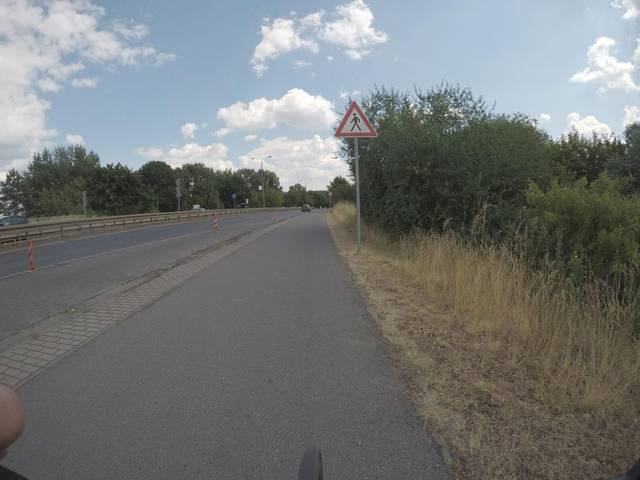
Region: Germany
Coordinates: 52.405, 12.584